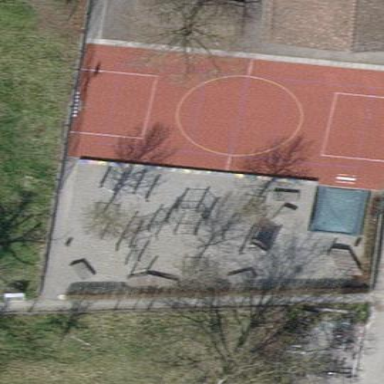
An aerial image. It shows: Multi-sport pitch with tartan surface for leisure activities.